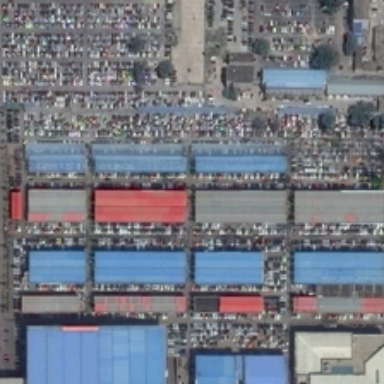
Many buildings and cars are in an industrial area .